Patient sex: M
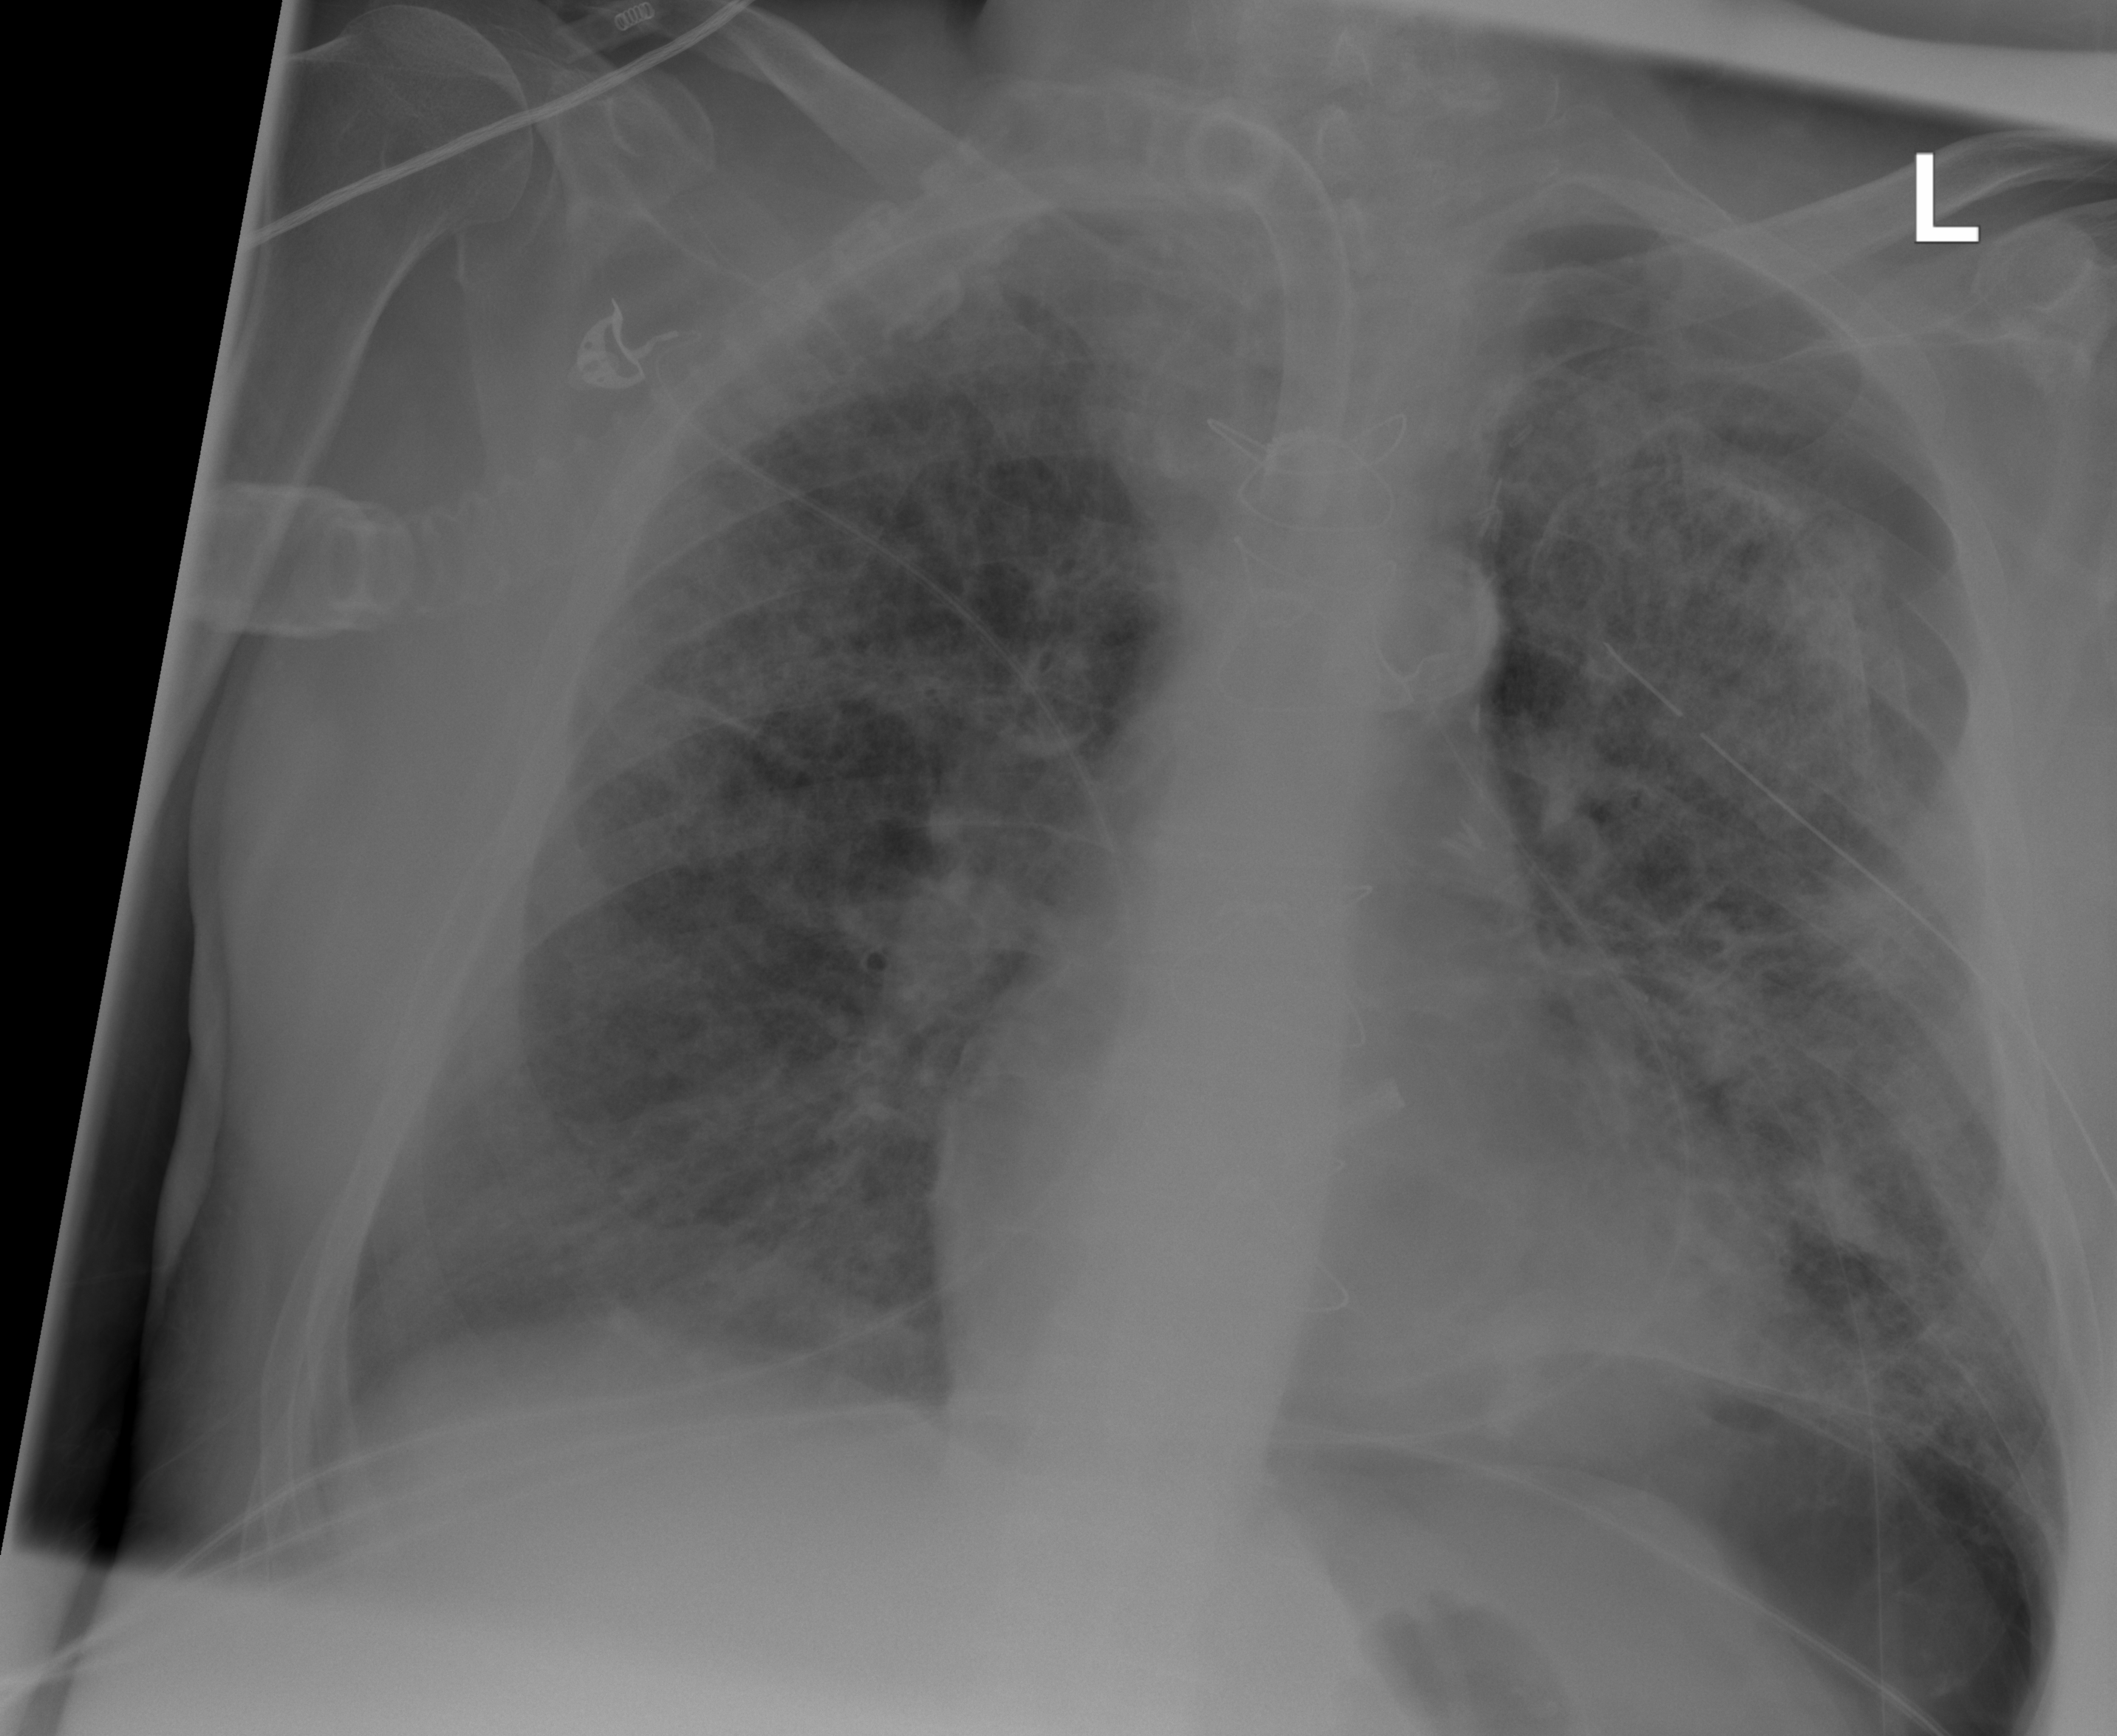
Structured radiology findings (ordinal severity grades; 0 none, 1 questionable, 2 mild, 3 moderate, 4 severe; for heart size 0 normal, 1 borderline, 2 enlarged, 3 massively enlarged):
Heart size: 2
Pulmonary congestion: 0
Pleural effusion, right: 2
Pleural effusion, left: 2
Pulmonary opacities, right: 0
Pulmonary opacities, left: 0
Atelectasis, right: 2
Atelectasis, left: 2